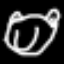
Label: frog